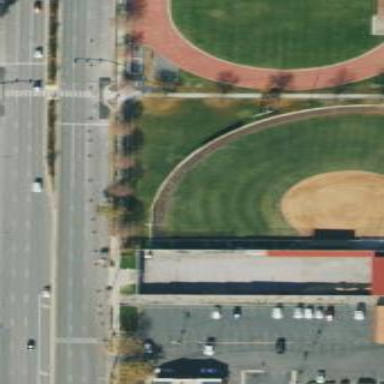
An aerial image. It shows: Baseball pitch for leisure and sports activities.